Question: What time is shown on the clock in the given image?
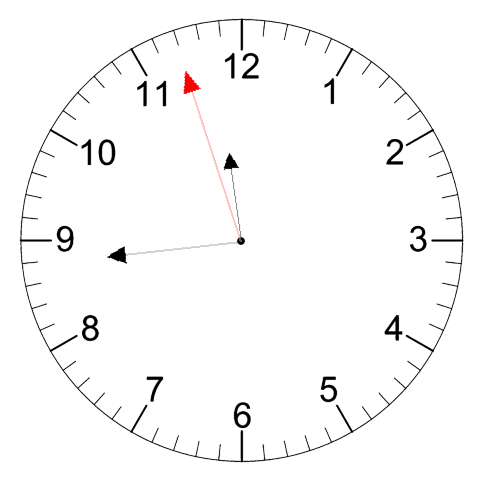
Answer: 11:43:57